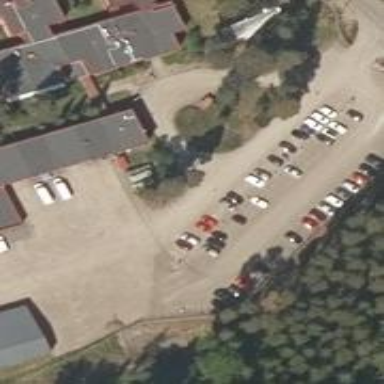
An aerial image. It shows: Parking area with surface.